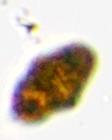
Label: Akashiwo